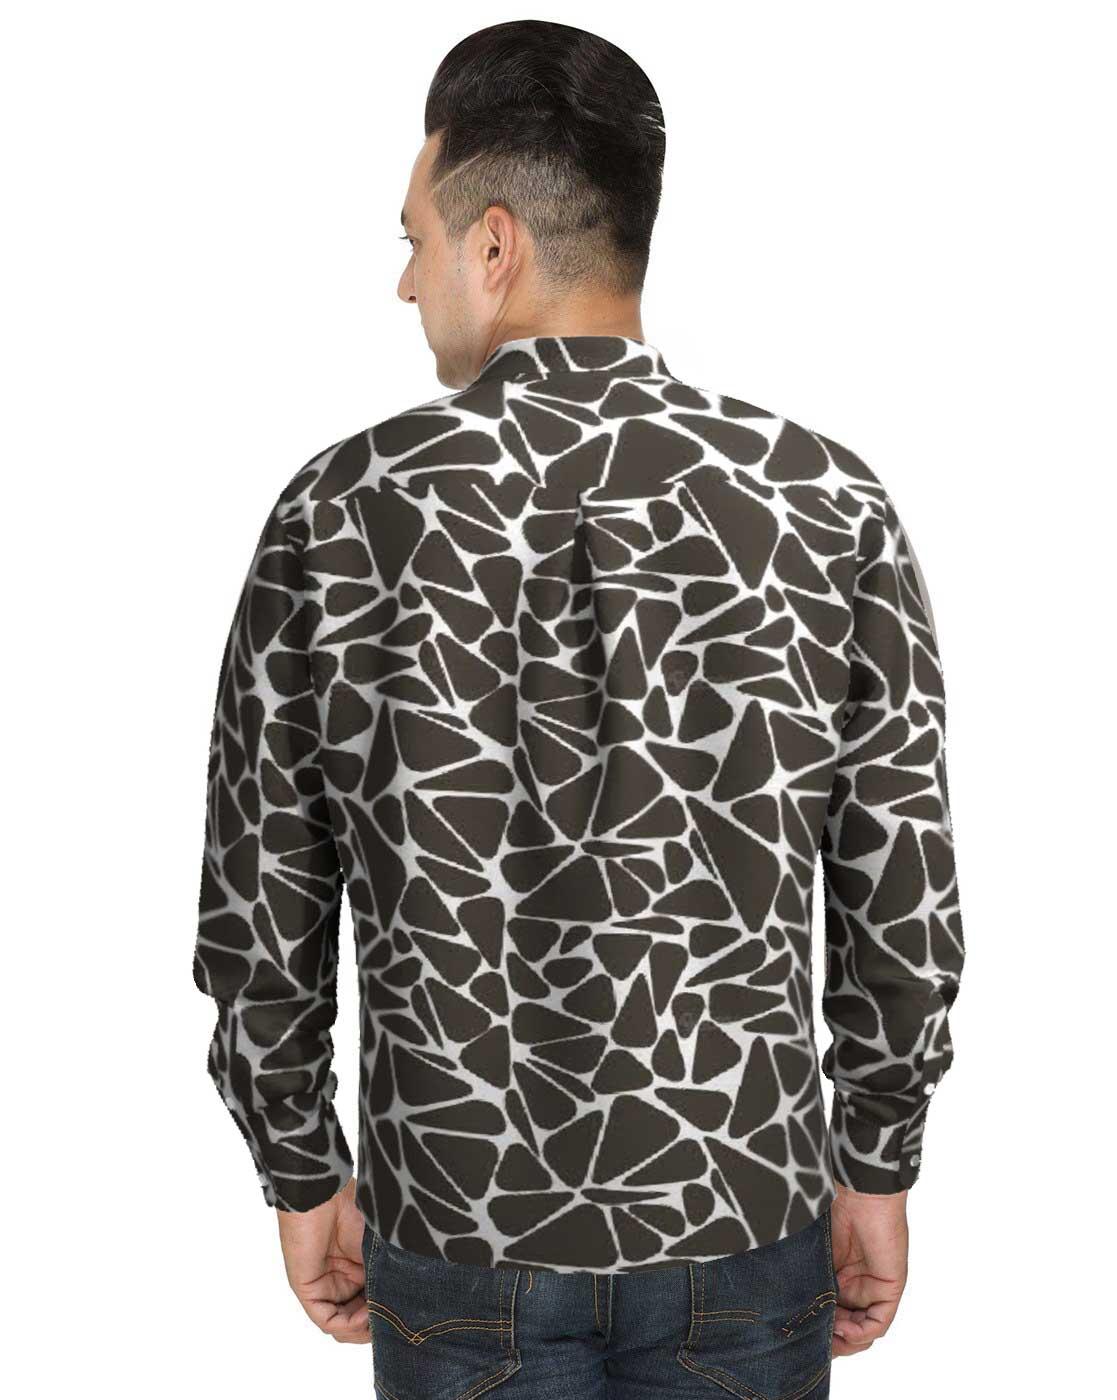
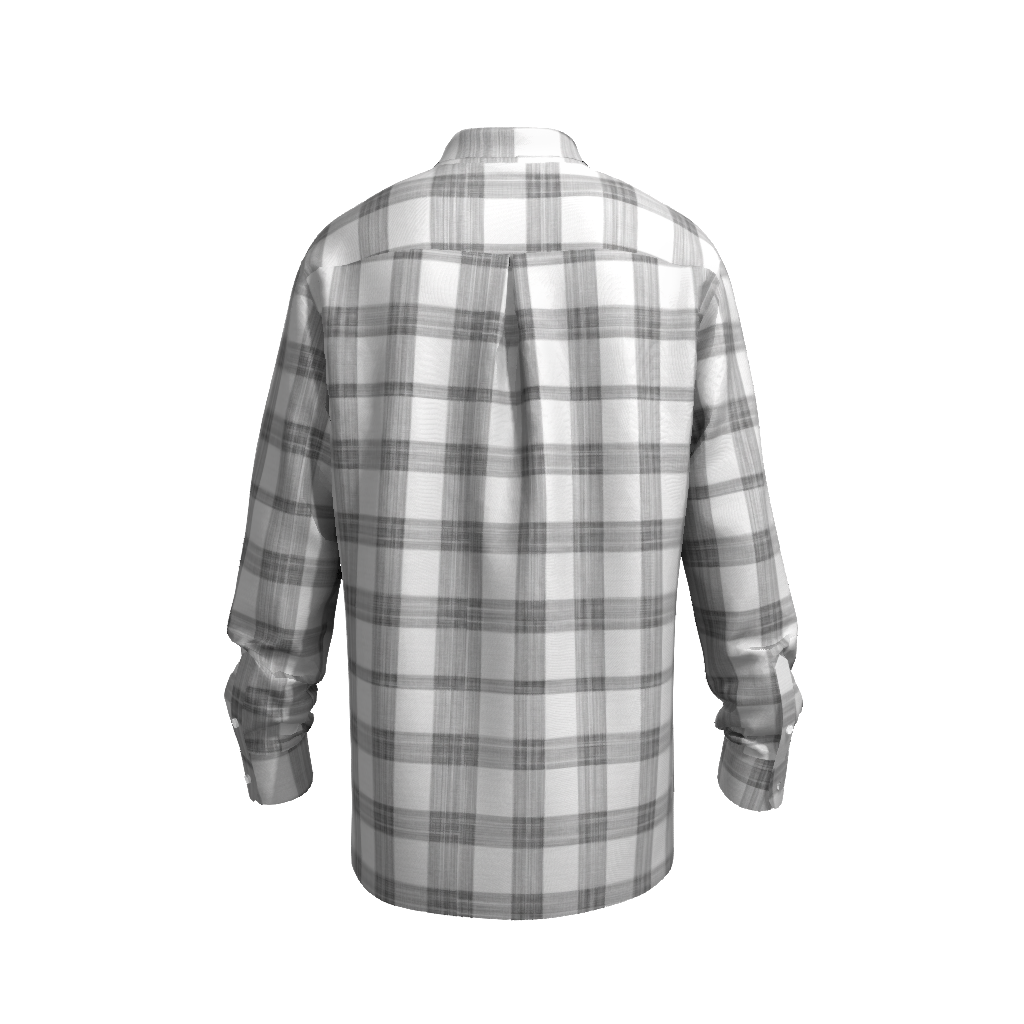
Clothing description: black white print button up tee